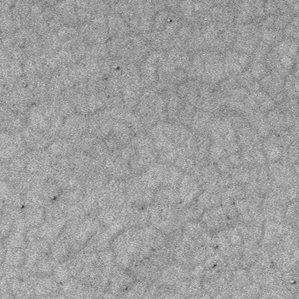
Label: frost